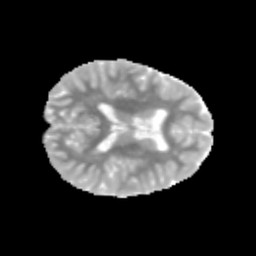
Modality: MD
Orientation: axial
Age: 9
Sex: male
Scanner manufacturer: siemens
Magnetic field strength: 3 T
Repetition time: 3.8 s
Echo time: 0.07 s